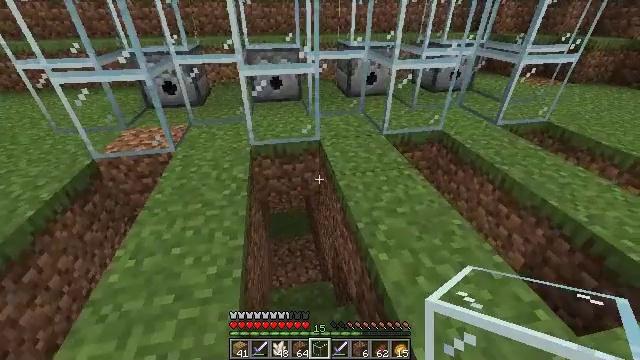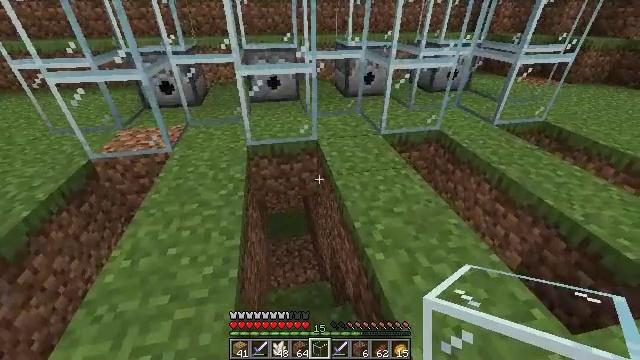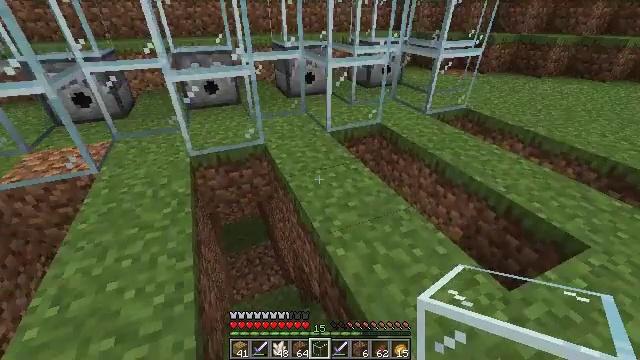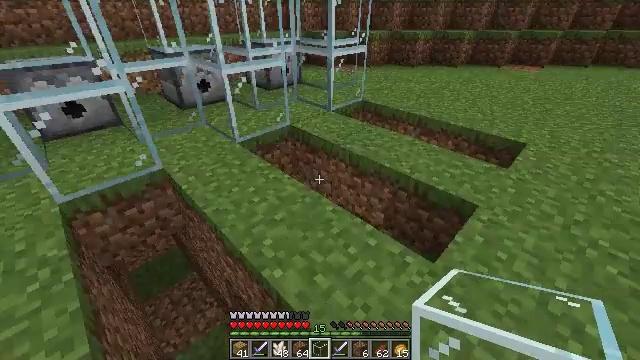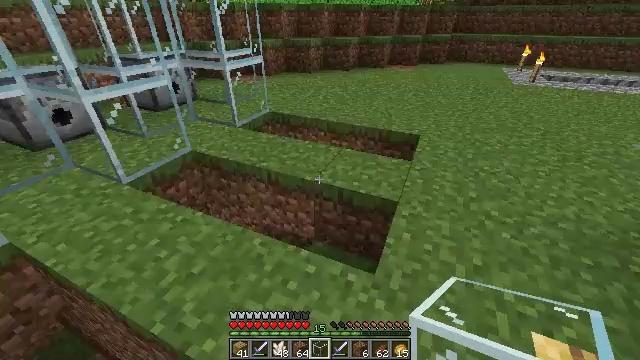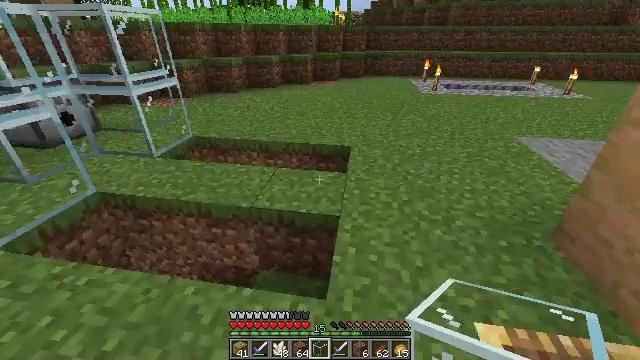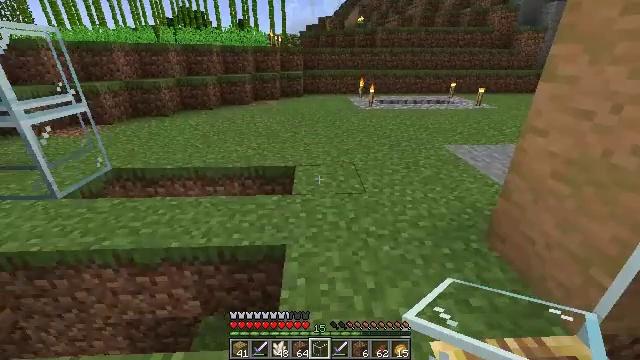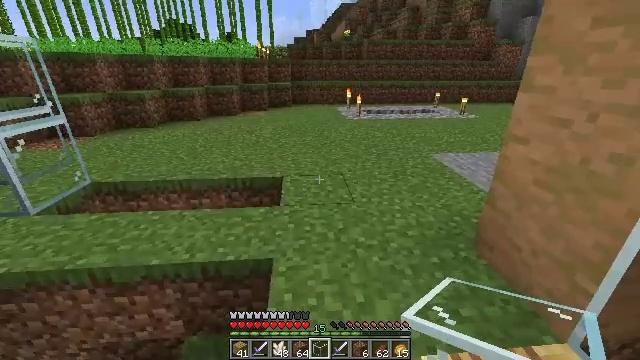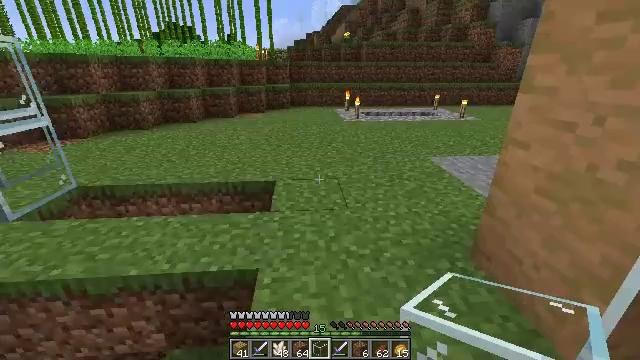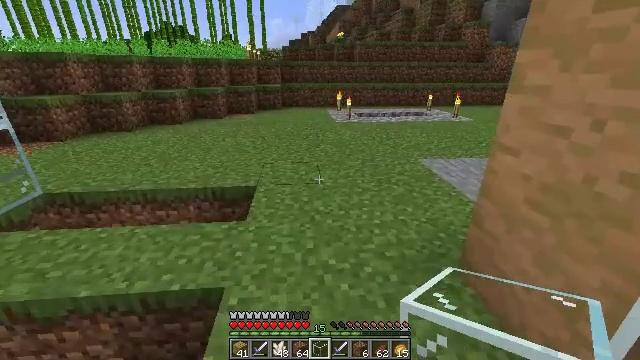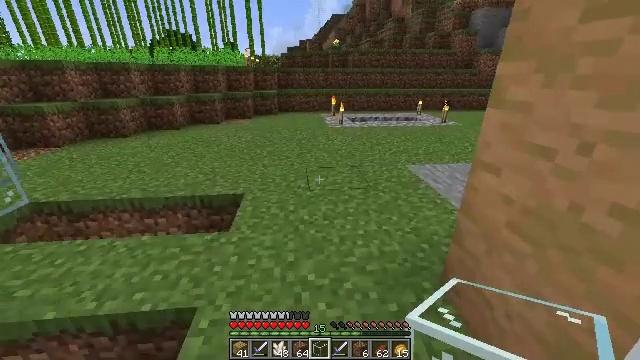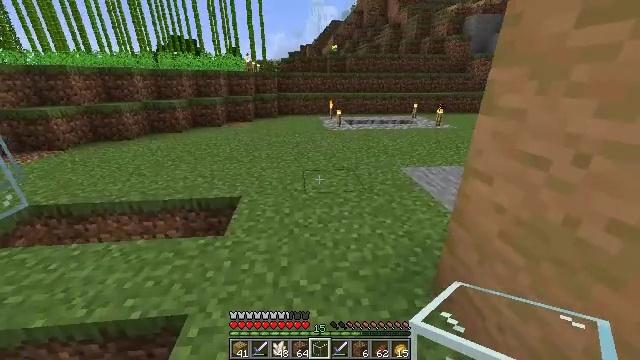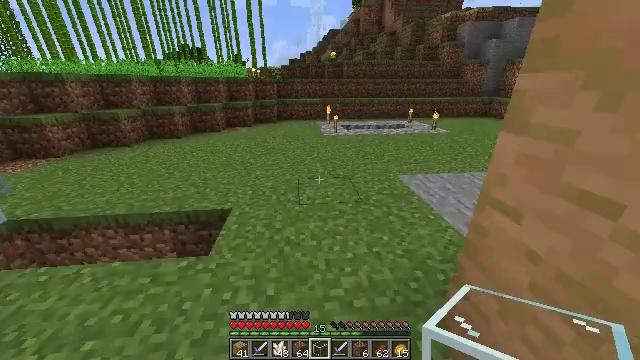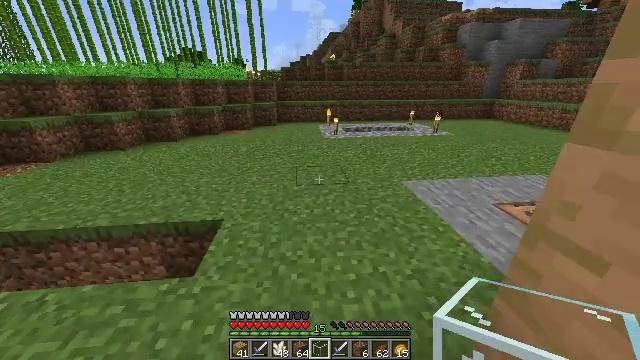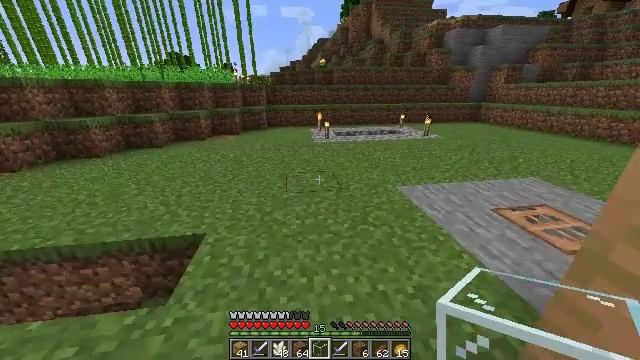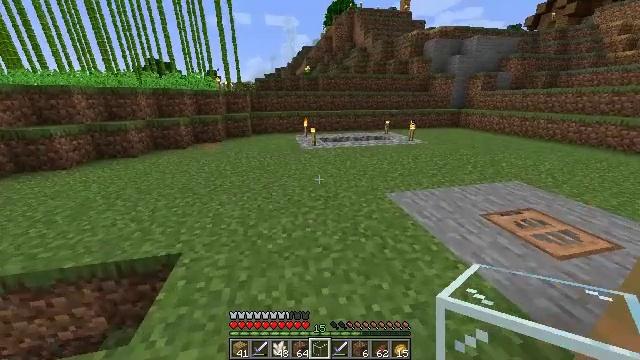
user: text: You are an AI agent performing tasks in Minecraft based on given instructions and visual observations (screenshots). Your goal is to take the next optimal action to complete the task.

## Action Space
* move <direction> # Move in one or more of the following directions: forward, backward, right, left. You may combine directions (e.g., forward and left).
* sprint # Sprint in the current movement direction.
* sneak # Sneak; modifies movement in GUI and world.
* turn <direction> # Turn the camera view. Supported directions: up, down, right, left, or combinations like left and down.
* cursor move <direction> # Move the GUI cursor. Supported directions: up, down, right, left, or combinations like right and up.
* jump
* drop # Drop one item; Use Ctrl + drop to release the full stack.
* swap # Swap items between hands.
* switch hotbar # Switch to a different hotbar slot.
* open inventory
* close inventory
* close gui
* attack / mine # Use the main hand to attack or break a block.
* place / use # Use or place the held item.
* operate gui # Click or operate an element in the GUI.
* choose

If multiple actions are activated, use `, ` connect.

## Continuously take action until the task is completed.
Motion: motion action
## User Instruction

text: Use the crafting table to make a minecart.
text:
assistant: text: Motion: no_op
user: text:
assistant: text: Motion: move forward, turn right
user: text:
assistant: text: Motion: move forward, turn right
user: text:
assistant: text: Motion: move forward, turn right and up
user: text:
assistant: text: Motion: move forward and move right, turn right and up
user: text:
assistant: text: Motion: move forward and move right, turn right and up
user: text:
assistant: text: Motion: move forward and move right, turn right and up
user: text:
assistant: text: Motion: move forward and move right
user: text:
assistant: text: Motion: move forward and move right, sprint
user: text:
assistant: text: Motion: move forward and move right, sprint
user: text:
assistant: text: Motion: move forward, sprint
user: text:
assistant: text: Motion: move forward
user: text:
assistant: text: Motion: move forward
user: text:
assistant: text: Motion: move forward, sprint, turn right
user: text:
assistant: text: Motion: move forward, sprint, turn right and up
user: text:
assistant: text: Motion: move forward, sprint
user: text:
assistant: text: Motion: move forward, sprint
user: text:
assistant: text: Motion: move forward
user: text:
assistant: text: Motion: move forward, sprint
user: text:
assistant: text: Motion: move forward, sprint
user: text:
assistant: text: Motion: move forward, sprint
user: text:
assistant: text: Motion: move forward, sprint, turn left and up
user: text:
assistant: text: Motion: move forward, turn left and up
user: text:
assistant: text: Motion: move forward, turn up
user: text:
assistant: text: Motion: move forward, sprint
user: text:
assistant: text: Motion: move forward, sprint
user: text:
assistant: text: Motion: move forward, sprint
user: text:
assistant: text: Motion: move forward
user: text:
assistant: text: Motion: move forward
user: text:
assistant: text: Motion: move forward, sprint